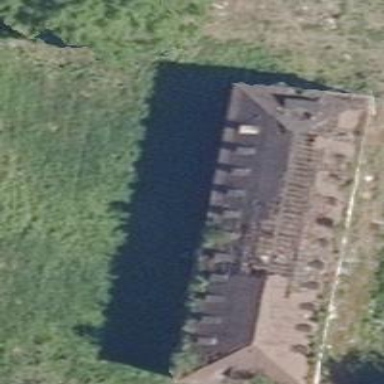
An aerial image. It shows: Building with hipped roof made of roof tiles.